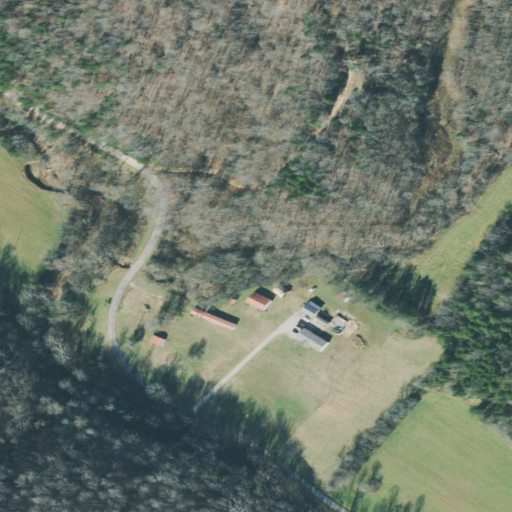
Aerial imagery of valley in Tennessee named Gin Hollow containing deciduous forest, pasture, open development, mixed forest, evergreen forest, and shrub